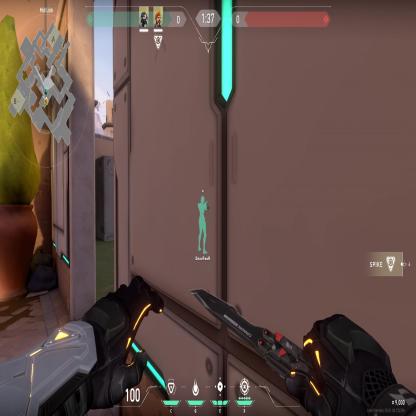
Label: teammate